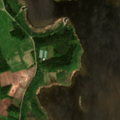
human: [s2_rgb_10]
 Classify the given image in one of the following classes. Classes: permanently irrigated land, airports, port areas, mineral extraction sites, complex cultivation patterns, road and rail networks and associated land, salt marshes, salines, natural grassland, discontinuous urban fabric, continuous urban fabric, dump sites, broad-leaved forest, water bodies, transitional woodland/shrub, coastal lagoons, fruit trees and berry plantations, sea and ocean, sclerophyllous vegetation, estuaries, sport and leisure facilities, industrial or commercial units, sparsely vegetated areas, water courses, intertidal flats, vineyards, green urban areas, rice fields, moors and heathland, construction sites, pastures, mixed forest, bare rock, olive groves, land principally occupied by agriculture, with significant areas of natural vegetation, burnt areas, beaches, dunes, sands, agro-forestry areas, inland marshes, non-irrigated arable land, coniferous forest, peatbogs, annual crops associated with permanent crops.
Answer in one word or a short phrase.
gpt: land principally occupied by agriculture, with significant areas of natural vegetation, mixed forest, transitional woodland/shrub, sea and ocean